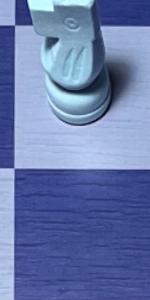
Label: Empty